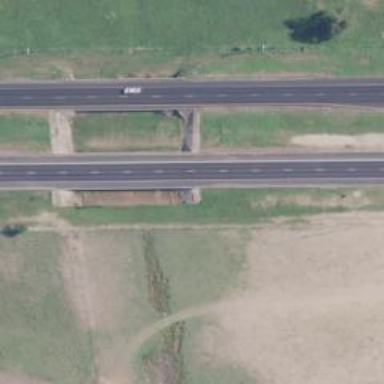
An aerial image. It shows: Bridge on trunk expressway.